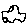
Label: car